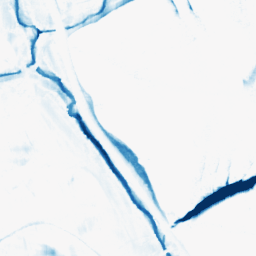
Category: morphological
Decomposition family: morphological_rect
Decomposition parameters: operation: closing
width: 10
height: 20
Upsampling method: cubic_mitchell
Upsampling parameters: scale: 2
Upsampling scale: 2